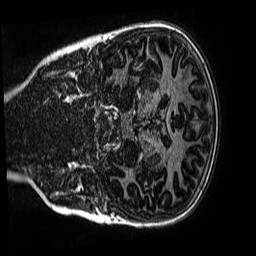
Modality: MP2RAGE
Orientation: coronal
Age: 11
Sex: female
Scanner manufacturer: siemens
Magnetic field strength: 3 T
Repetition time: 4 s
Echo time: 0.00299 s